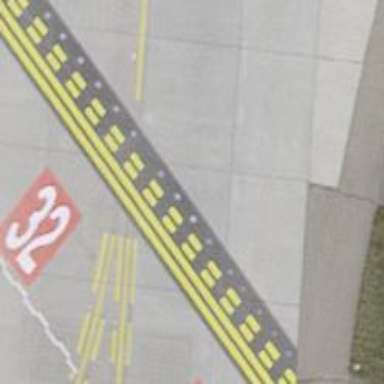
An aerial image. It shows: Runway holding position.